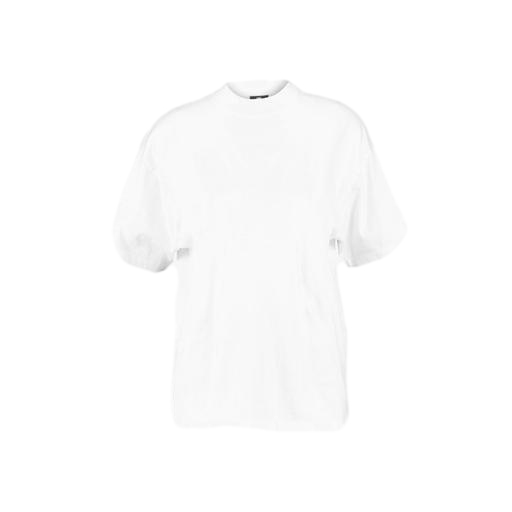
white t-shirt super oversized fit, white x oversized t-shirt front print, white perfect t-shirt, white background